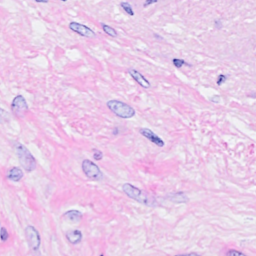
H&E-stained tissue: Breast